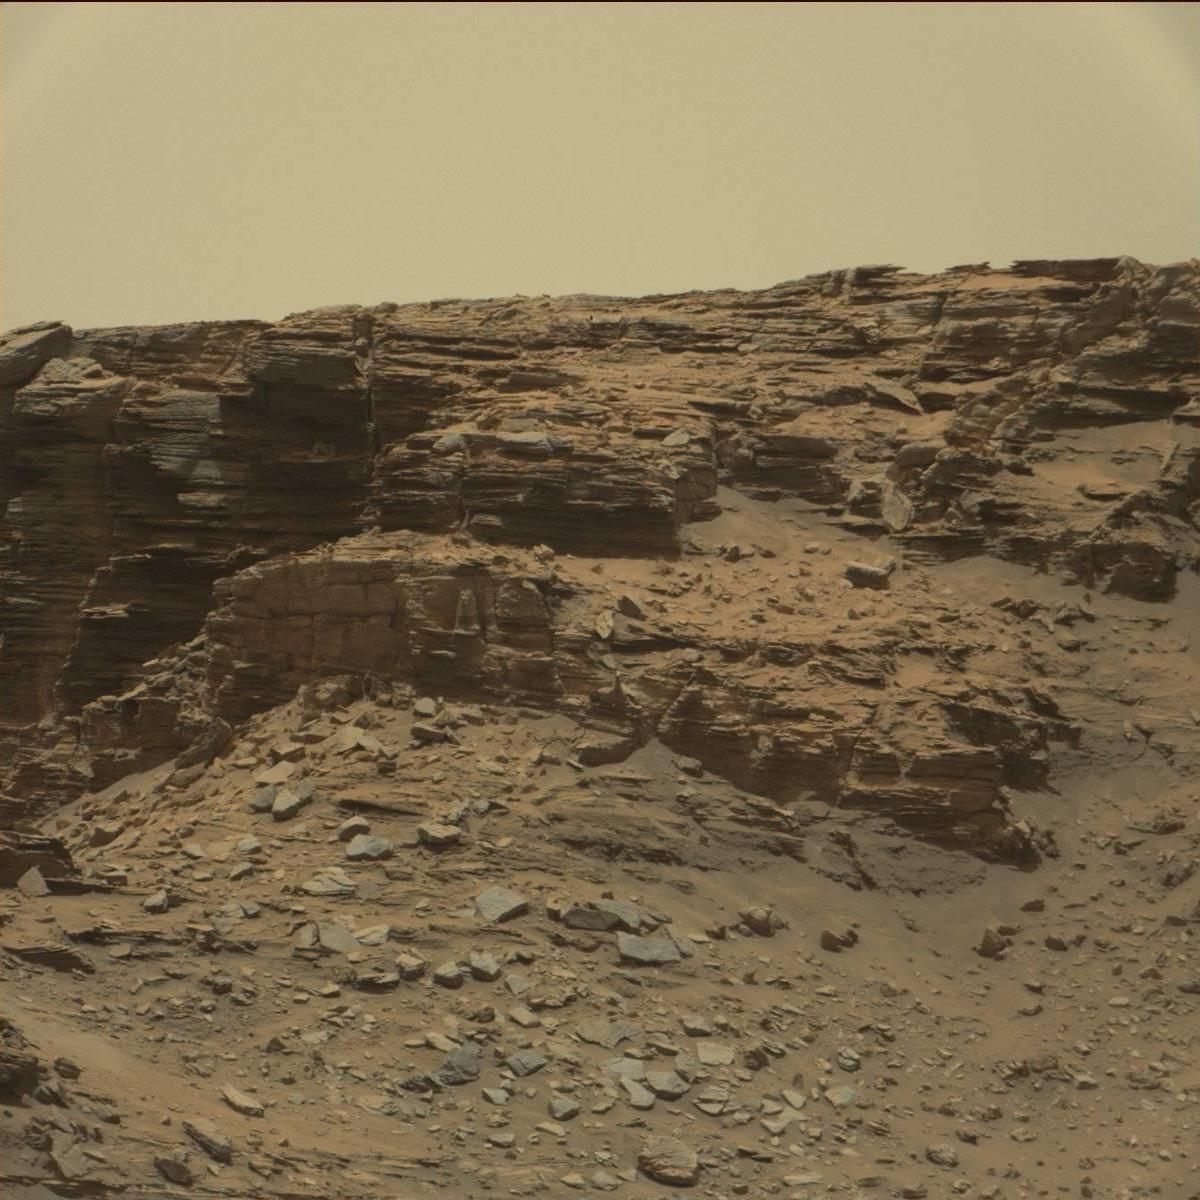
Terrain classes present: Bedrock, Sand / Soil, Sky